Question: so I have a very weird scenario where I want to add a if-else statement in my code and thats due to:

<URL>
As you can see, the one with 13:00 has no checkbox while the 16:00 has a checkbox and basically what I want to do is a simple test case which is, click if there is checkbox else we continue to press next step button. meaning...
if we get a checkbox to click on, then we click on the checkbox and then press click next step. IF we don't get any checkbox displayed/presented then we skip it. (We do not need to have a wait function to see if its loading because it will load automatic as soon as I press a specific time (No calls from backend/api) so if I press 16:00 it will imminently pop up the checkbox and vice versa.
'''
it("Has truck and choose first avaliable delivery",
async function () {
const nextStep = servicesPage.getForm().buttons.nextStep;
let lateDelivery = element(by.className("checkbox-label"));
if (lateDelivery.isPresent()) {
console.log("Checkbox")
await utils.elementToBeClickable(lateDelivery, "Late hour checkbox should be clickable");
await utils.click(lateDelivery);
}
console.log("Click")
await utils.elementToBeClickable(nextStep, "Next step button should be clickable");
await utils.click(nextStep);
})
'''
What is happening even if I do have isPresent() it still seems to go inside the if-statement even though when I check through the page, there is no 'element(by.className("checkbox-label"))' presented at all on the webpage. it does come whenever I press a time after 16:00. What can I do to get it to work?
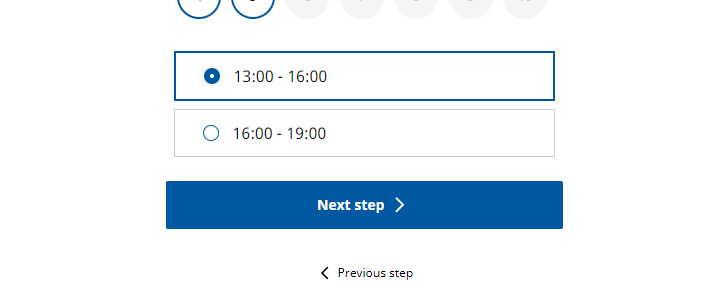
Answer: '''
lateDelivery.isPresent()
'''
returns a promise which is 'defined' thats why its true.
Synchronize your code like
'''
const isPresent = await lateDelivery.isPresent()
if (isPresent) {
// code
}
'''
or resolve it
'''
lateDelivery.isPresent().then(res => {
if (res) {
// code
}
}
'''